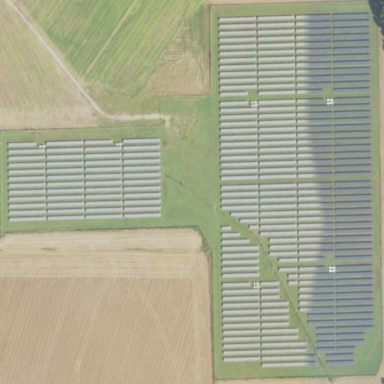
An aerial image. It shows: Solar power plant with photovoltaic technology surrounded by fence.